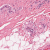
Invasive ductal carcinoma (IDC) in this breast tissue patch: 0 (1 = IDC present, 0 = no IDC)